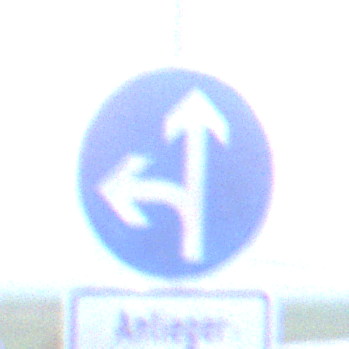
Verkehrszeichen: VorgeschriebeneFahrtrichtungGeradeausOderLinks
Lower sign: PersonengruppenFrei2
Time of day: SunriseSunset
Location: Outdoor (Nature)
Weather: Clear
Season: NotSpecified
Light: Natural